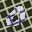
Label: 0